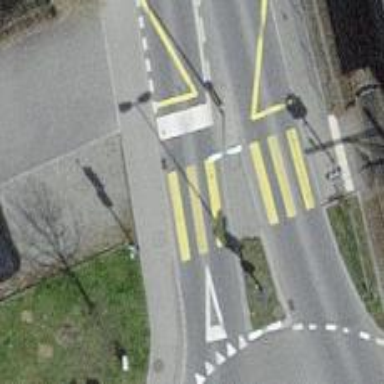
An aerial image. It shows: Traffic signals at road crossing.